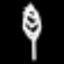
Label: leaf